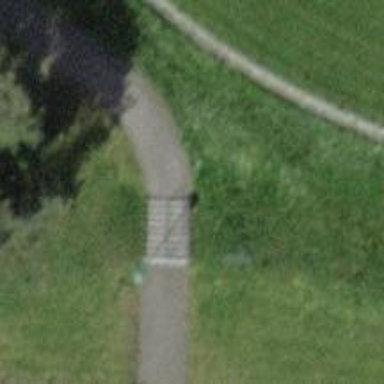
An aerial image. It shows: Set of steps on the road.